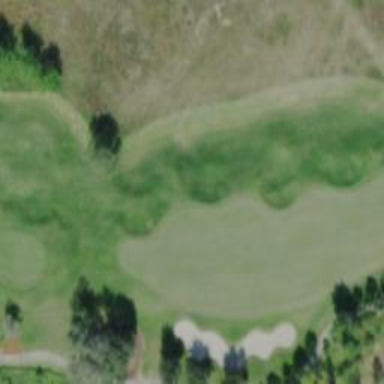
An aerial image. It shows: Golf fairway surrounded by grass.